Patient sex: M
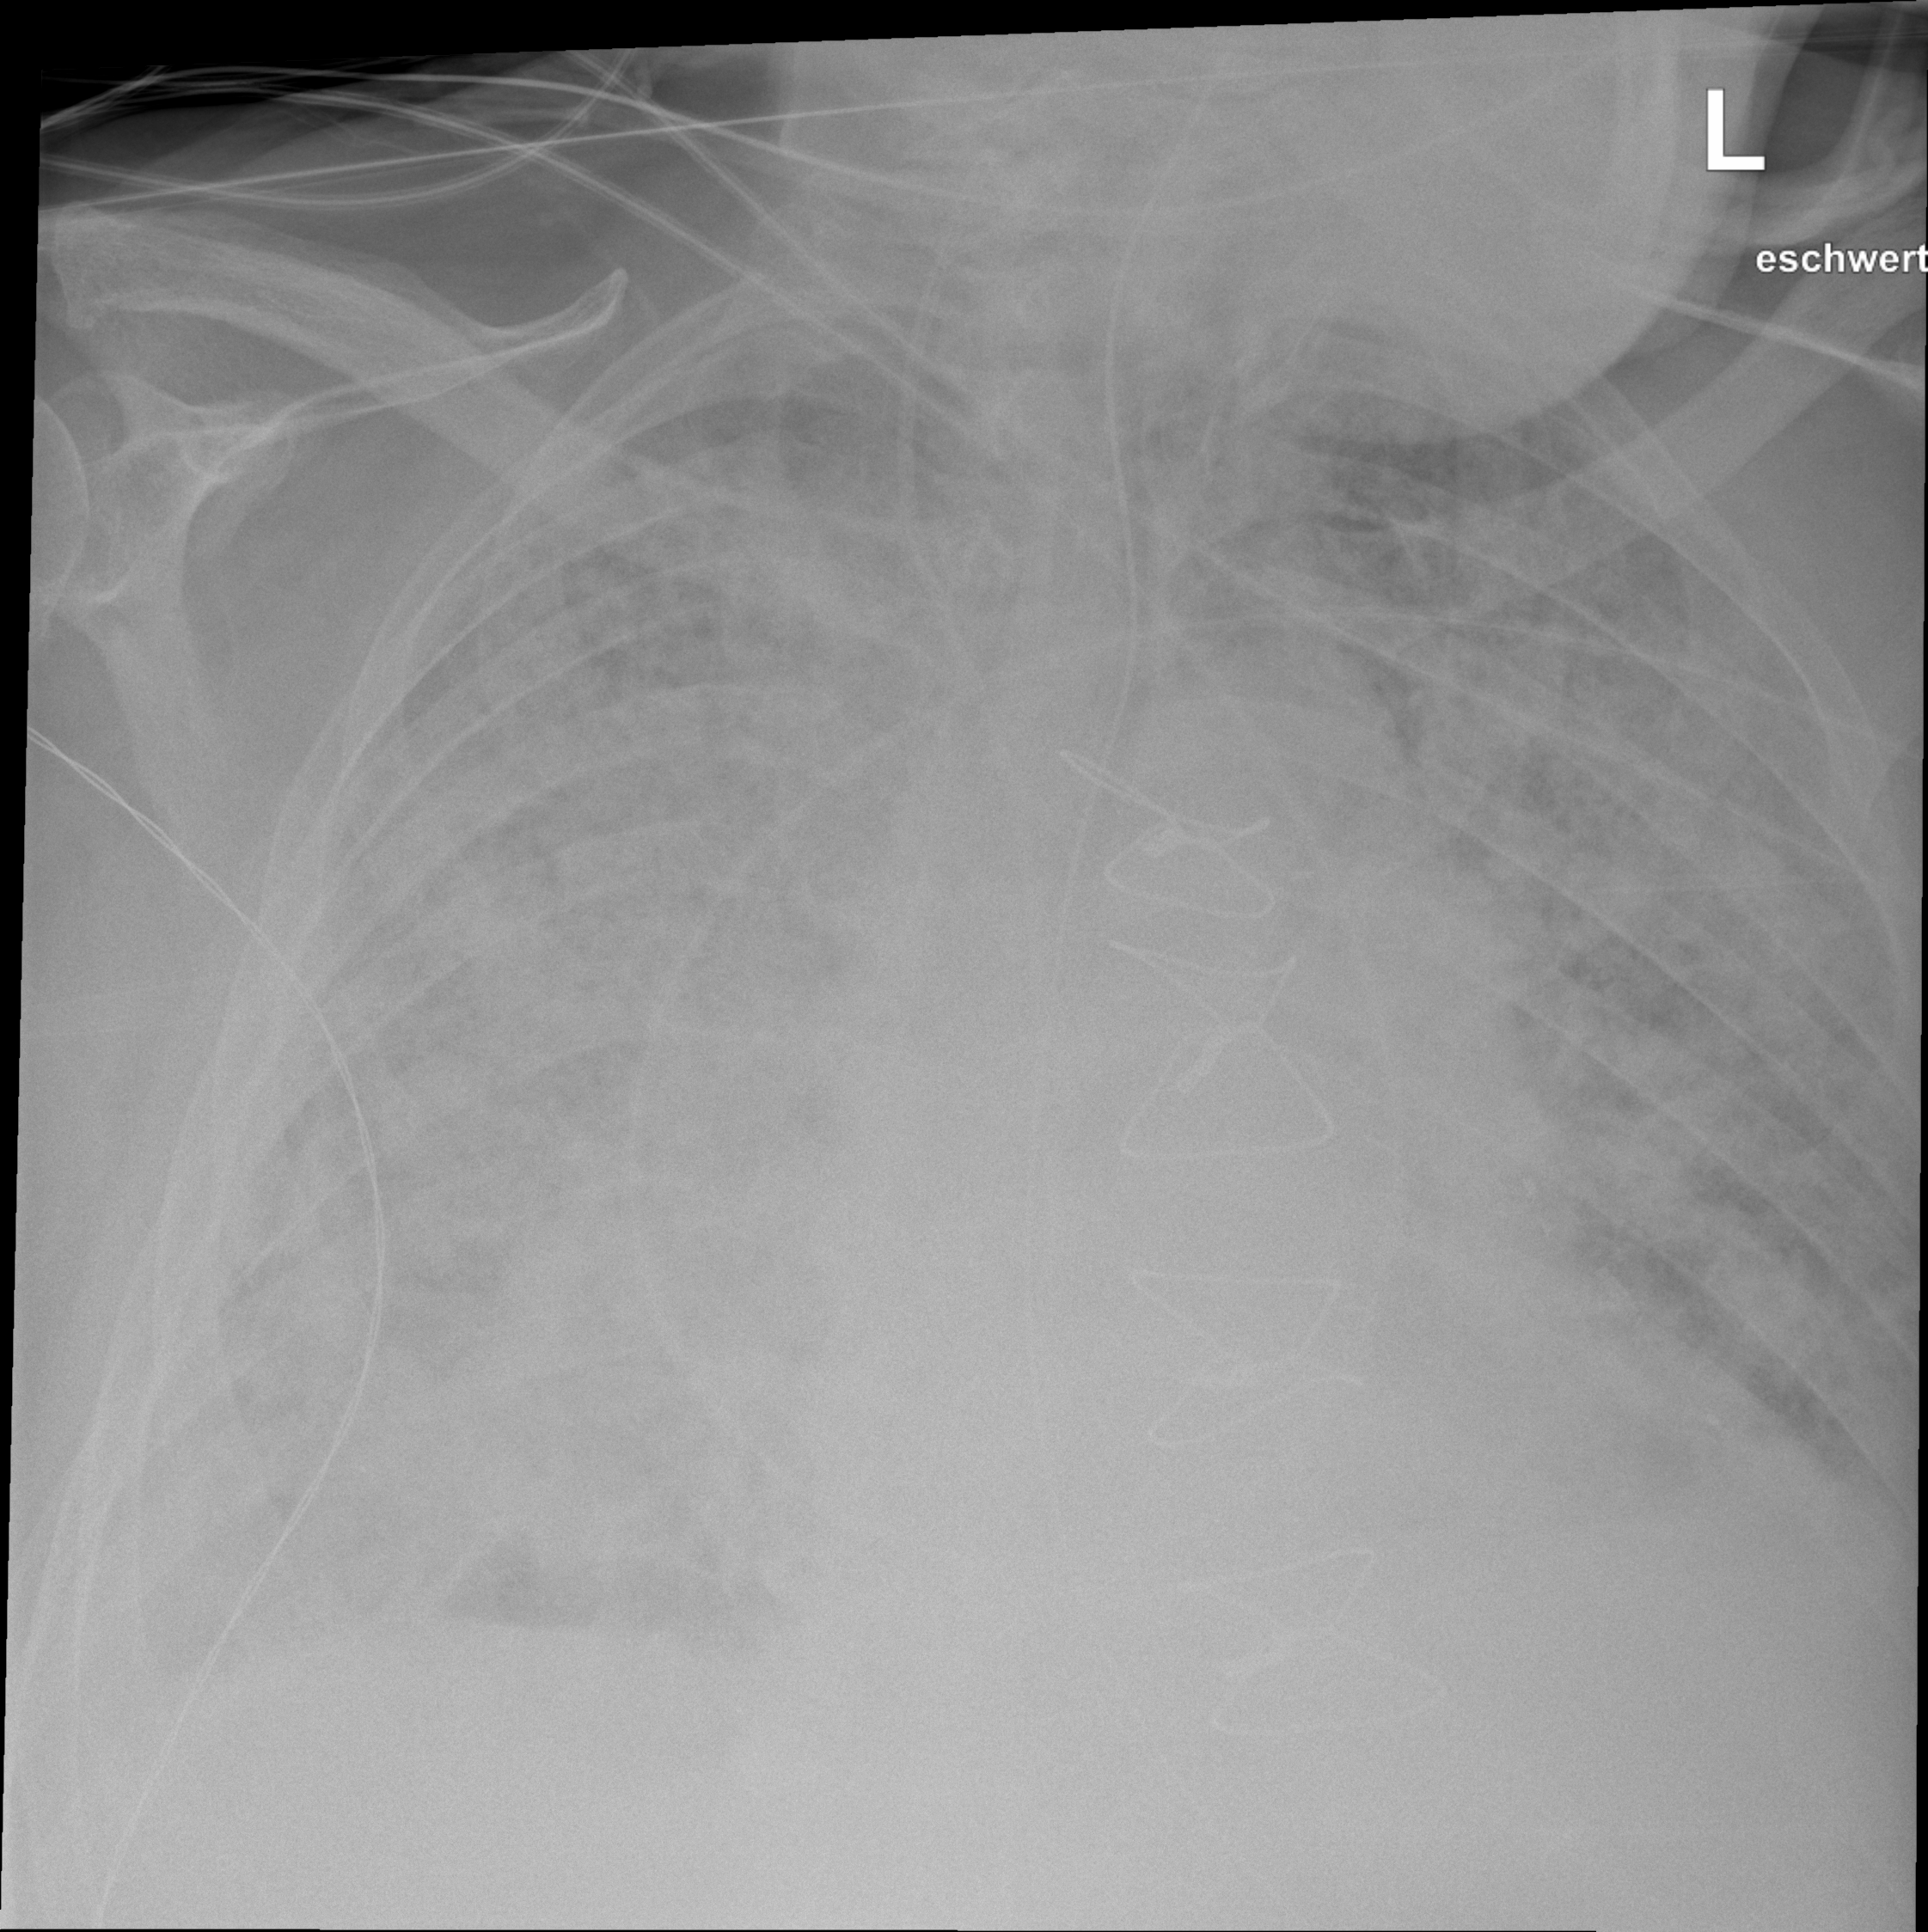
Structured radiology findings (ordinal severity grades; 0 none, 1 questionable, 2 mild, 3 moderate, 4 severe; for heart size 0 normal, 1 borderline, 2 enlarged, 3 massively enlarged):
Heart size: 2
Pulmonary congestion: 4
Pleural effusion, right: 2
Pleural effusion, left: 2
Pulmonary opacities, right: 4
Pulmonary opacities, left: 4
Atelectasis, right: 4
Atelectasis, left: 4